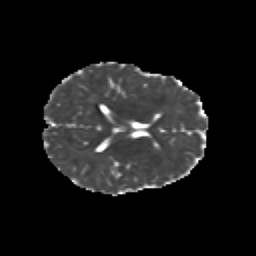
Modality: MD
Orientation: axial
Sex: female
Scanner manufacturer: siemens
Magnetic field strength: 3 T
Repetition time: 5 s
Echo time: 0.071 s